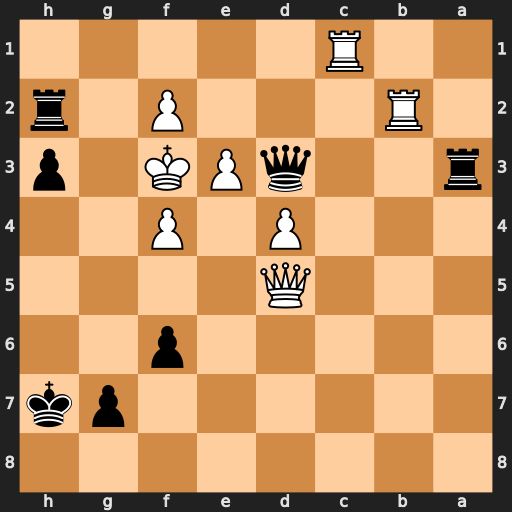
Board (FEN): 8/6pk/5p2/3Q4/3P1P2/r2qPK1p/1R3P1r/2R5
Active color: b
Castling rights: -
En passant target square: -
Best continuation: Rxf2+ Rxf2 Qxe3+ Kg4 Qg3+